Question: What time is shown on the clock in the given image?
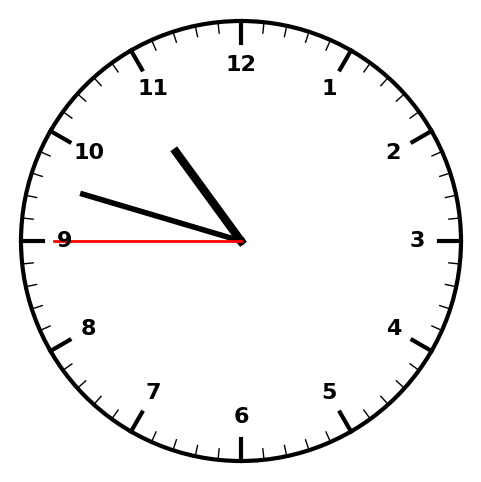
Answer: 10:47:45